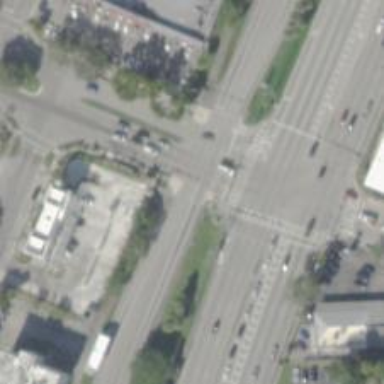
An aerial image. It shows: Crossing with marked lines on the road.